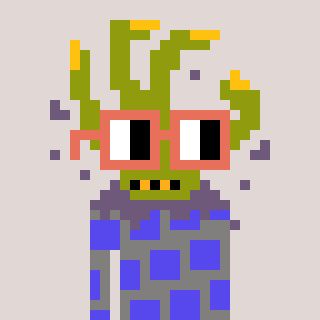
a pixel art character with square orange glasses, a zombie-hand-shaped head and a bluegrey-colored body on a warm background